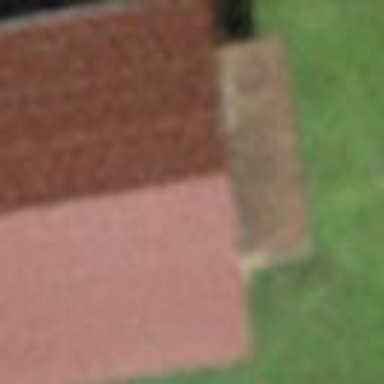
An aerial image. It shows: Gabled roof on farm auxiliary building.